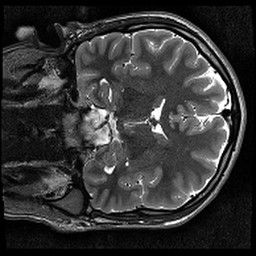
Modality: T2w
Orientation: coronal